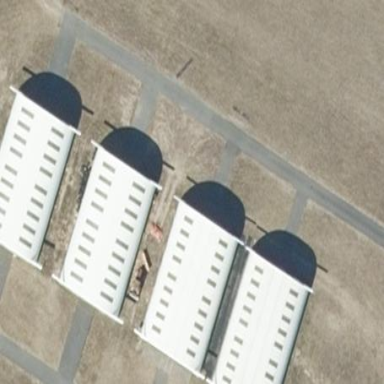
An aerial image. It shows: Hangar building located at airport.